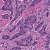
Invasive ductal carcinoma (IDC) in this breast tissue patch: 1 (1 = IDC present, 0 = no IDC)